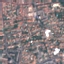
Land use / land cover: Residential